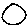
Label: circle